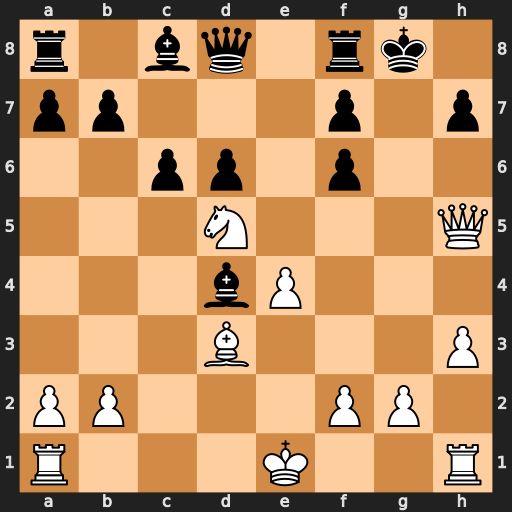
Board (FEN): r1bq1rk1/pp3p1p/2pp1p2/3N3Q/3bP3/3B3P/PP3PP1/R3K2R
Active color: w
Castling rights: KQ
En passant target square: -
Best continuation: e5 f5 Nf6+ Qxf6 exf6